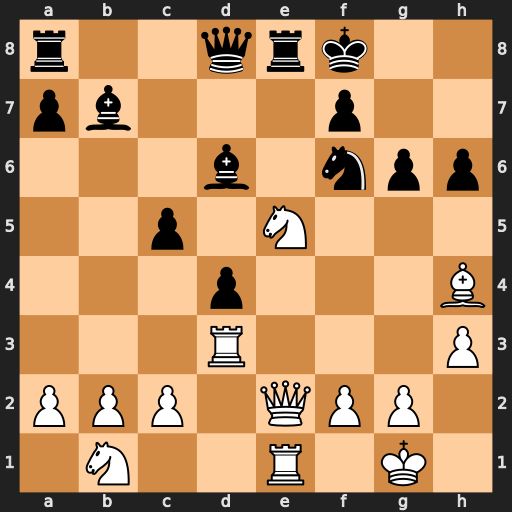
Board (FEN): r2qrk2/pb3p2/3b1npp/2p1N3/3p3B/3R3P/PPP1QPP1/1N2R1K1
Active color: w
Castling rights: -
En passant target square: -
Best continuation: Bxf6 Qxf6 Nd7+ Kg7 Nxf6